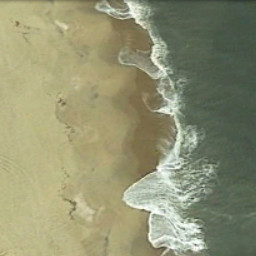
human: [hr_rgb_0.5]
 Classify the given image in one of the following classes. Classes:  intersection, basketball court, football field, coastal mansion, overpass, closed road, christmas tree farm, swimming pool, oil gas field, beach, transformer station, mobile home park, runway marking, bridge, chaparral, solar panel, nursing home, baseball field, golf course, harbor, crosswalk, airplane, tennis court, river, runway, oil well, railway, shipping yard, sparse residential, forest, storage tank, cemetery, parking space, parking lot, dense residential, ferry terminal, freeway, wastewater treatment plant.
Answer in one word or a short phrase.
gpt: beach